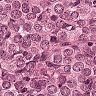
Metastatic tissue present: yes